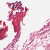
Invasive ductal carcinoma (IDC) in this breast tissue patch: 0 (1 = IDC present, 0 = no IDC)